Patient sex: M
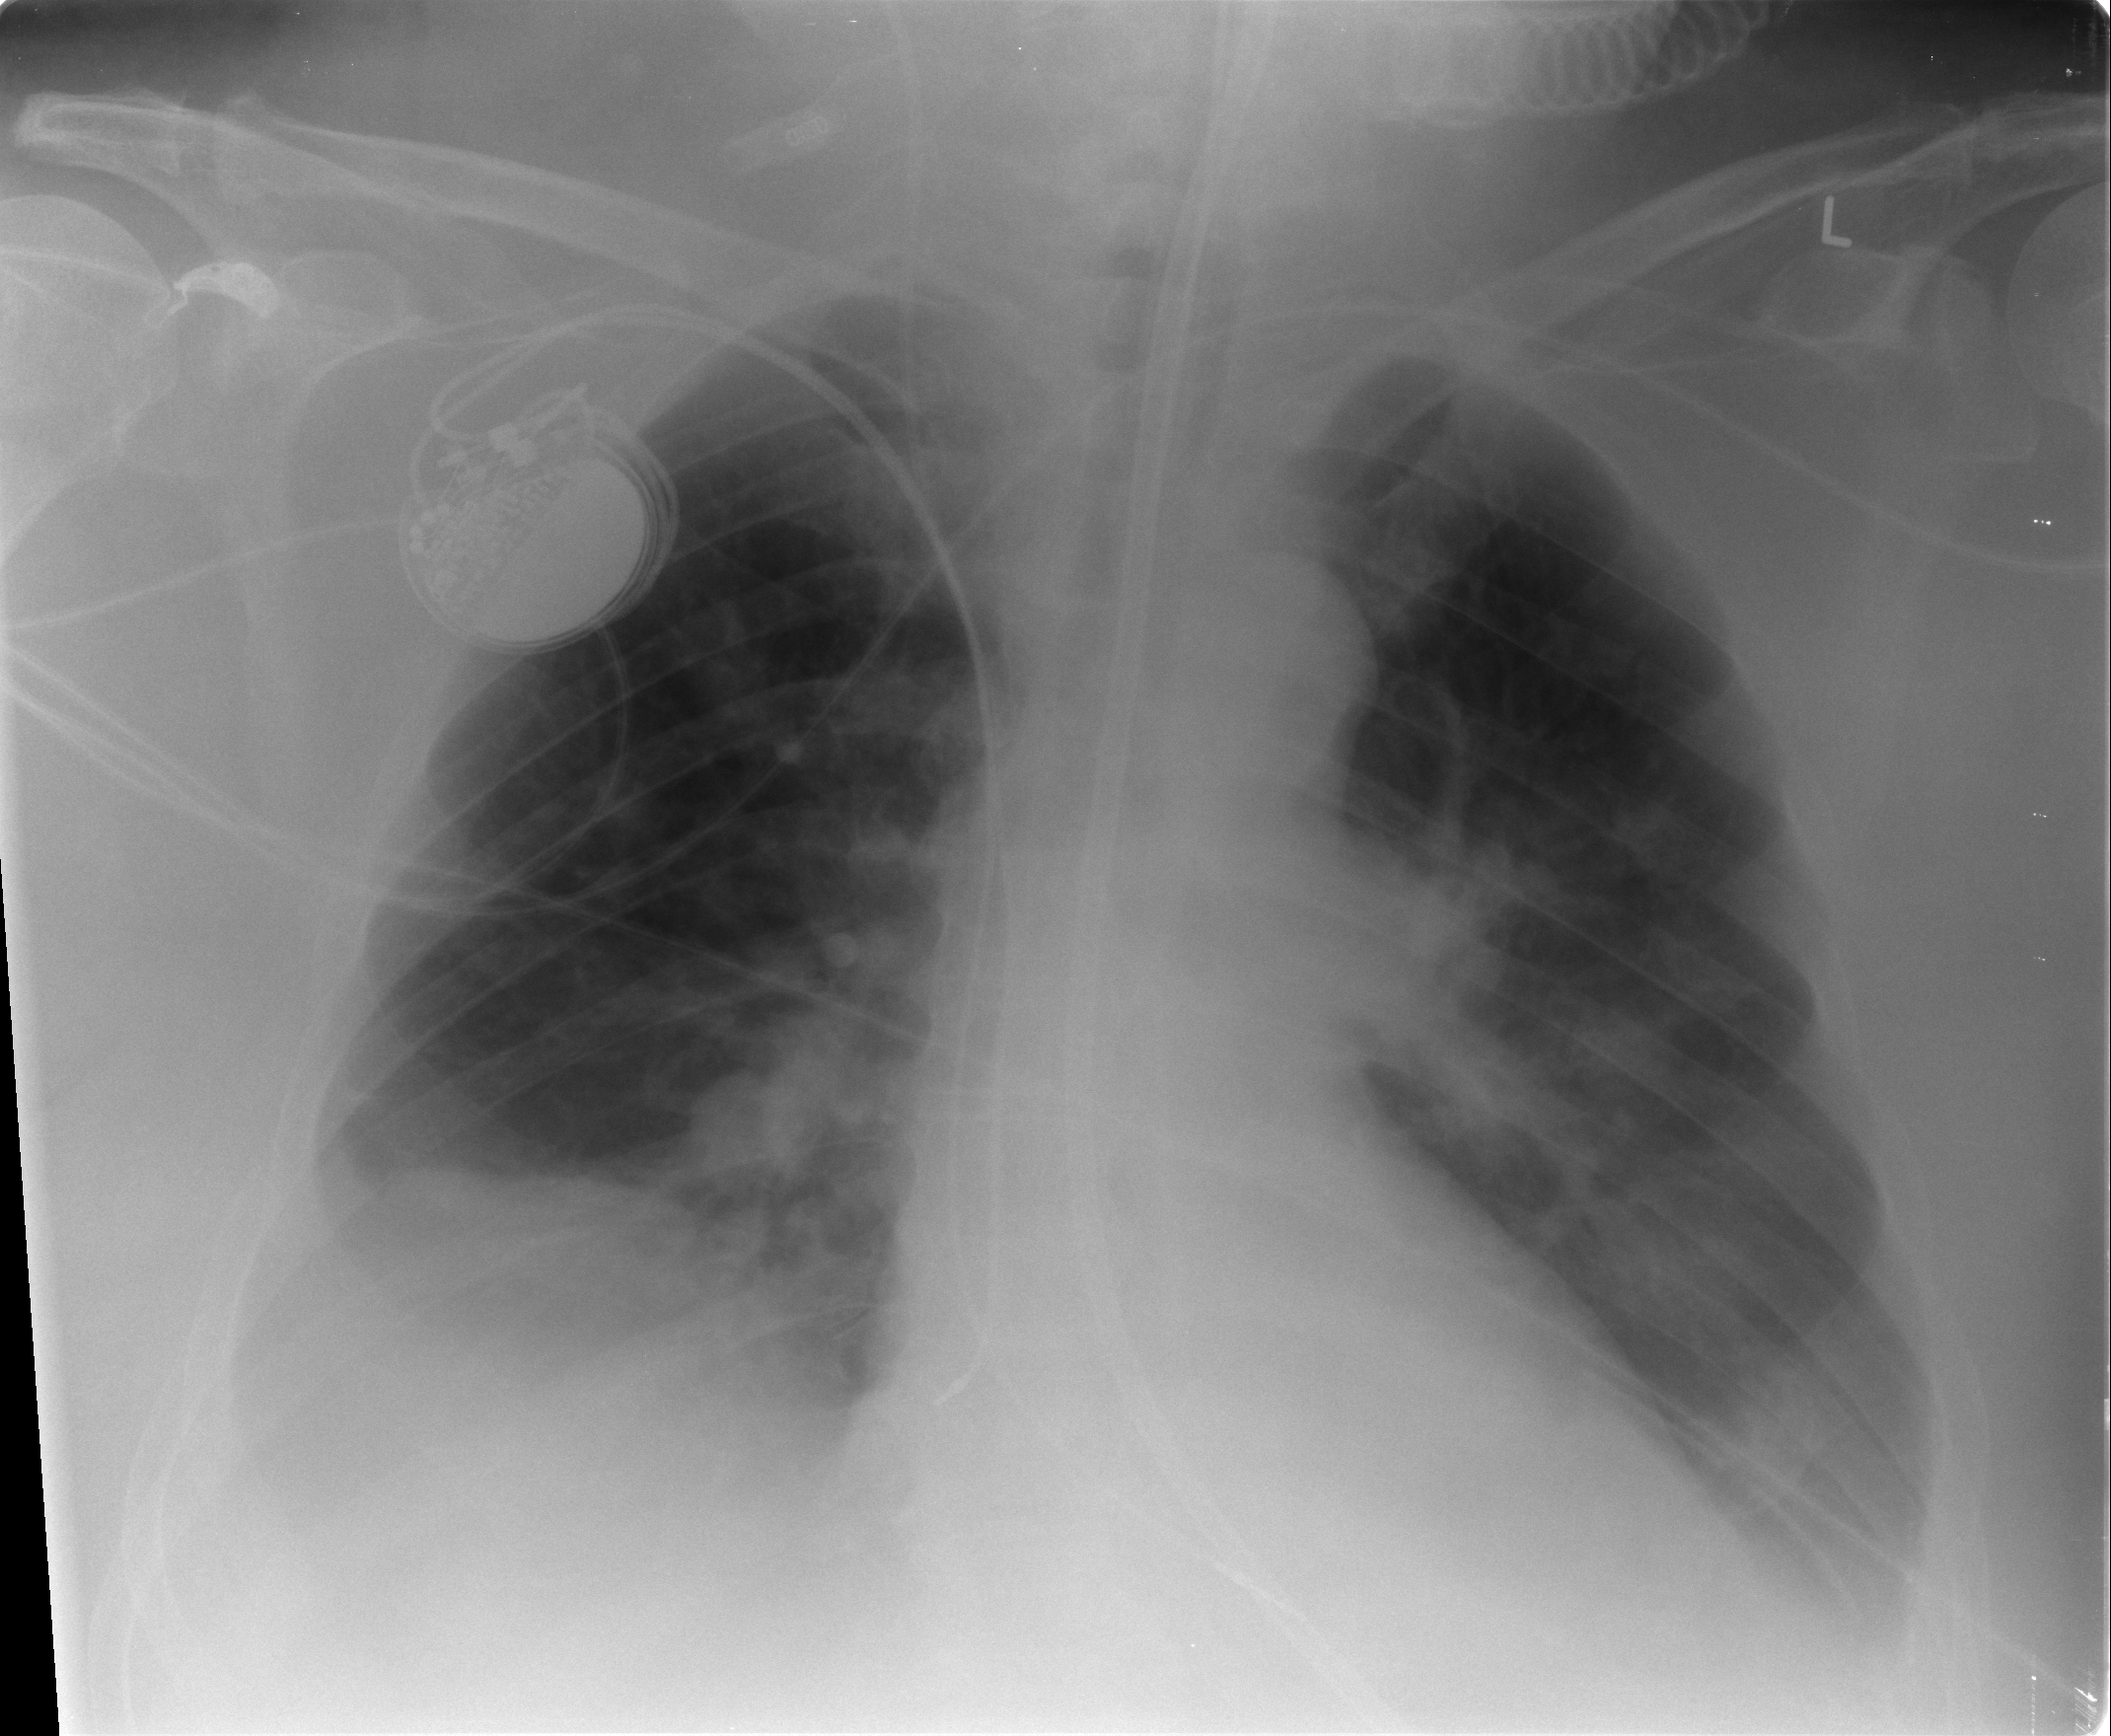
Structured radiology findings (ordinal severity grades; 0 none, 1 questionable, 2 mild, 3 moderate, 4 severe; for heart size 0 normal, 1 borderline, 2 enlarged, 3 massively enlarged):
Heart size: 0
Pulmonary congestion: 0
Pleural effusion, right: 2
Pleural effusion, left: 2
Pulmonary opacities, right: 0
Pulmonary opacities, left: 1
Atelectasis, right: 2
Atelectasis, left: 2